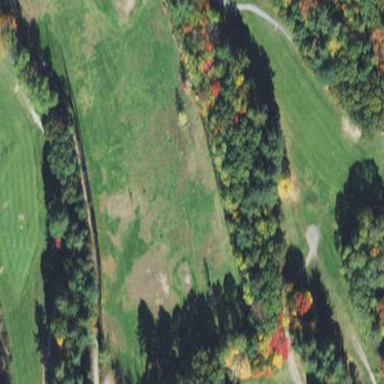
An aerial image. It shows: Grassy area designated as driving range for golf.